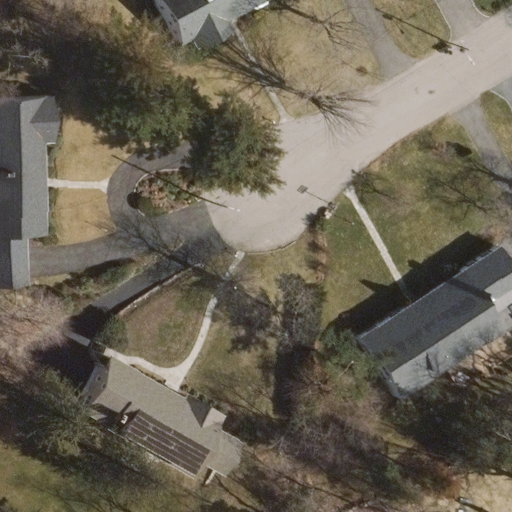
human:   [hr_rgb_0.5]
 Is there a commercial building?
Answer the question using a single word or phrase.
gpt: no

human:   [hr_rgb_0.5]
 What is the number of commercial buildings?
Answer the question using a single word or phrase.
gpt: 0

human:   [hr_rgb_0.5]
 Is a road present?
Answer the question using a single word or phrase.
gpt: yes

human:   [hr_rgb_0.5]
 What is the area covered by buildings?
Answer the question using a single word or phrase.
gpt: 962m2

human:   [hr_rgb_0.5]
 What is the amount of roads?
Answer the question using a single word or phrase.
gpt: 1

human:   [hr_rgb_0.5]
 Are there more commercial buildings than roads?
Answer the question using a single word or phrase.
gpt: no

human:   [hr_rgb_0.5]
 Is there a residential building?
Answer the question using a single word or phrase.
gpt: yes

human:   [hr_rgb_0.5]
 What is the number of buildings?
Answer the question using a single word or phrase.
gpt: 4

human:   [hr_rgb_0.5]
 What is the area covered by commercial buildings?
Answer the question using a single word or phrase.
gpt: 0m2

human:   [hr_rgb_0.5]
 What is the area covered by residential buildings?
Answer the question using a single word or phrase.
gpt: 962m2

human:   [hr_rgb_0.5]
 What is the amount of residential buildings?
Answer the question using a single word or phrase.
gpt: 4

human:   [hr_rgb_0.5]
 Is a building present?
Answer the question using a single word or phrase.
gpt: yes

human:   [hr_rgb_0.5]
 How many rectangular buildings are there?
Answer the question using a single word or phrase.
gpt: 2

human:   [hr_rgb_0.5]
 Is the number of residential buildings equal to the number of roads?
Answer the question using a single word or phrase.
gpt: no

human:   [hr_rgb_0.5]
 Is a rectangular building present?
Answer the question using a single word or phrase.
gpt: yes

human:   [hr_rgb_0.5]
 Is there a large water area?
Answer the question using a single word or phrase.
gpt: no

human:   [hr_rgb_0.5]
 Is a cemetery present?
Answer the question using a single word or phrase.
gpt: no

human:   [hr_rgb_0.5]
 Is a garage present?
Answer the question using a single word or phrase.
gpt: no

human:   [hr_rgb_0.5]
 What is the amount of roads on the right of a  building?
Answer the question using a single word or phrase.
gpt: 1

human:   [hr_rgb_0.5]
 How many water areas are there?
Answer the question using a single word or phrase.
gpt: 0

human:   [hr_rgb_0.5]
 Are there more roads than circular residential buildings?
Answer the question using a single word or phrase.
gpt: yes

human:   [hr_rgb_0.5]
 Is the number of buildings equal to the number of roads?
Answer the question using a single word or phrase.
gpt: no

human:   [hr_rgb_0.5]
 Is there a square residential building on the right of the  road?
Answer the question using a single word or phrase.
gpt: no

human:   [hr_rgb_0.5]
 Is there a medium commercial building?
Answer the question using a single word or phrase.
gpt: no

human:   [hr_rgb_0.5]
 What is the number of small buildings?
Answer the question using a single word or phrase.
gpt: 1

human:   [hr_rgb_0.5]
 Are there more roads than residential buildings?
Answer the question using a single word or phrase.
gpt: no

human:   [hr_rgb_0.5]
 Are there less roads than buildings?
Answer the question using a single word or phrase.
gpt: yes

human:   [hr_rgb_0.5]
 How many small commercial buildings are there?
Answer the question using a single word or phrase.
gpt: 0

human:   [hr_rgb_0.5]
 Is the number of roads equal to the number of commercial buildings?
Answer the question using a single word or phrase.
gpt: no

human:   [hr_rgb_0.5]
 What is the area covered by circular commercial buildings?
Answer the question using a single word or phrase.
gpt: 0m2

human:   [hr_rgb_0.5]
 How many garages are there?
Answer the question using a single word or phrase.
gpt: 0

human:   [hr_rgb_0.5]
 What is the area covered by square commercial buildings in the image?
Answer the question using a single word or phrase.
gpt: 0m2

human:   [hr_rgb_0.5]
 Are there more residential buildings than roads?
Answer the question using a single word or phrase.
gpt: yes

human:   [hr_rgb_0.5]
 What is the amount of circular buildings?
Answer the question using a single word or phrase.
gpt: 0

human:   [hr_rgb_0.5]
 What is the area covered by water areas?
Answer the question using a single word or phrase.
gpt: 0m2

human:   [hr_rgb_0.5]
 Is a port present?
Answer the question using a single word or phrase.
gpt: no

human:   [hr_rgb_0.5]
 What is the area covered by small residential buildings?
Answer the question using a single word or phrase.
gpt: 13m2

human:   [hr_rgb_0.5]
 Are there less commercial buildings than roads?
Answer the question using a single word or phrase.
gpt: yes

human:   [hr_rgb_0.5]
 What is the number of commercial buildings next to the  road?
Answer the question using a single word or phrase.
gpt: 0

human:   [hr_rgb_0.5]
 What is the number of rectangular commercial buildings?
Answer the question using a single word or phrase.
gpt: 0

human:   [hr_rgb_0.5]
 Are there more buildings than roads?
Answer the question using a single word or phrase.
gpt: yes

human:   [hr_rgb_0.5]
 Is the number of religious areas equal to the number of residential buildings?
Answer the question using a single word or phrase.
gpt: no

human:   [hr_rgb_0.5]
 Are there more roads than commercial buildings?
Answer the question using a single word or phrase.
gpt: yes

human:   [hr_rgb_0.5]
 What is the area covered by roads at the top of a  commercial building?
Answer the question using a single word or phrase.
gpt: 0m2

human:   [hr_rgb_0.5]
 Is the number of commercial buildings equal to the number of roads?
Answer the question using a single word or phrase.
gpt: no

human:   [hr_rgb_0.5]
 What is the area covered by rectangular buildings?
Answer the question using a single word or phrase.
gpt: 277m2

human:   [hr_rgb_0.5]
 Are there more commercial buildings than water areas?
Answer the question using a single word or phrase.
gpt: no

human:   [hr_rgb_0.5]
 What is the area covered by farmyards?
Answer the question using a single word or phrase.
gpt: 0m2

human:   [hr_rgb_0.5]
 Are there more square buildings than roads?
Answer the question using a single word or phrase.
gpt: no

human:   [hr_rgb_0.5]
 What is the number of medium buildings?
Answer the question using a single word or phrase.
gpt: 3

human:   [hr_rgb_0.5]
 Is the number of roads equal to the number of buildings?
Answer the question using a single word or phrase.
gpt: no

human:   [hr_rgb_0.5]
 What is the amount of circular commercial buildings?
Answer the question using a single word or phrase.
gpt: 0

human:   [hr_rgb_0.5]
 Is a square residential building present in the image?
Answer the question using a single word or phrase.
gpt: no

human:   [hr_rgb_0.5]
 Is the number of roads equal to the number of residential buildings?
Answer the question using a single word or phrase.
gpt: no

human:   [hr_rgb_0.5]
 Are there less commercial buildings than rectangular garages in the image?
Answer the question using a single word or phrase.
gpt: no

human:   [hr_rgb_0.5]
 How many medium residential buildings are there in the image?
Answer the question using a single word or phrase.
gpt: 3

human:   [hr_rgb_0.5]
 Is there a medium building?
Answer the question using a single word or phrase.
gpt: yes

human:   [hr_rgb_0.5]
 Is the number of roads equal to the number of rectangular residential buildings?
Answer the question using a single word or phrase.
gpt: no

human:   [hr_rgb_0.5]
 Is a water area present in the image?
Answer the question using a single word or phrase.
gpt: no

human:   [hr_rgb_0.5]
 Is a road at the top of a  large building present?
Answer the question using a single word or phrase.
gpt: no

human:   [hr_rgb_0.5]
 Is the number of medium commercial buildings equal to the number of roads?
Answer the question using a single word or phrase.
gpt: no

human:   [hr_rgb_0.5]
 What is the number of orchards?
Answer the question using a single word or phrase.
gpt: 0

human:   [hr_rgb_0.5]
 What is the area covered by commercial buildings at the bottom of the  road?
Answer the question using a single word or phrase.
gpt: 0m2

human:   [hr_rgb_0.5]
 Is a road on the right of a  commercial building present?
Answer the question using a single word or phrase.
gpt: no